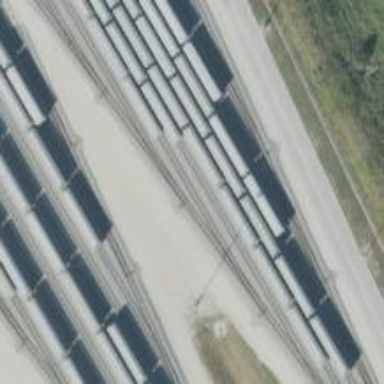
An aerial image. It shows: Railway yard.